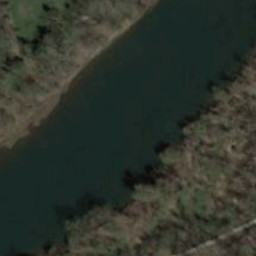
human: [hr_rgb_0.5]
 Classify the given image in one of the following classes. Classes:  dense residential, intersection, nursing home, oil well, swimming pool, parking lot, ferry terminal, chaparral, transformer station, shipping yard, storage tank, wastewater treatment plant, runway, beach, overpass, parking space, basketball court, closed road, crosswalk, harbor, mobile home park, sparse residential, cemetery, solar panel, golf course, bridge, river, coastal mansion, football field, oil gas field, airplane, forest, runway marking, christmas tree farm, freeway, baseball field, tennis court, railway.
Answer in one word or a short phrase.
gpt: river